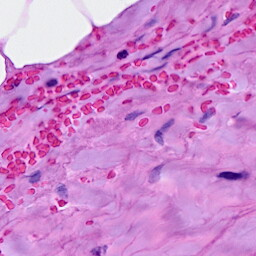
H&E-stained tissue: Breast